Field crop: maize
Growth stage: 2
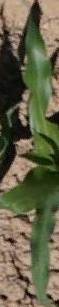
Species: maize